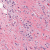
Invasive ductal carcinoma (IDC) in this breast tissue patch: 1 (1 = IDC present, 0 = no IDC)